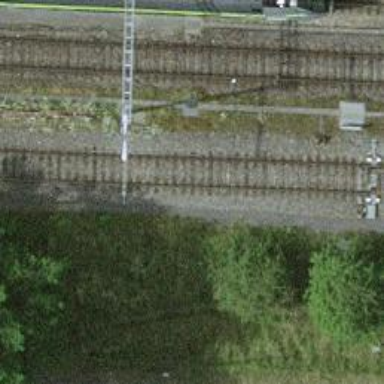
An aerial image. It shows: Siding railway line with electrified contact line for the trains.